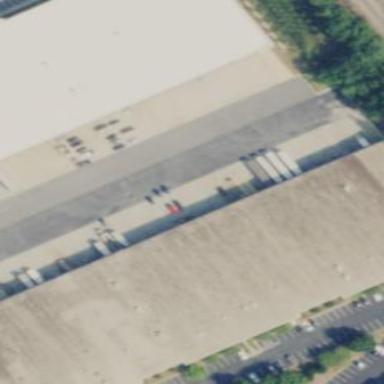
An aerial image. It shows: Warehouse.